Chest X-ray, PA view. Patient: 35 years old, sex F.
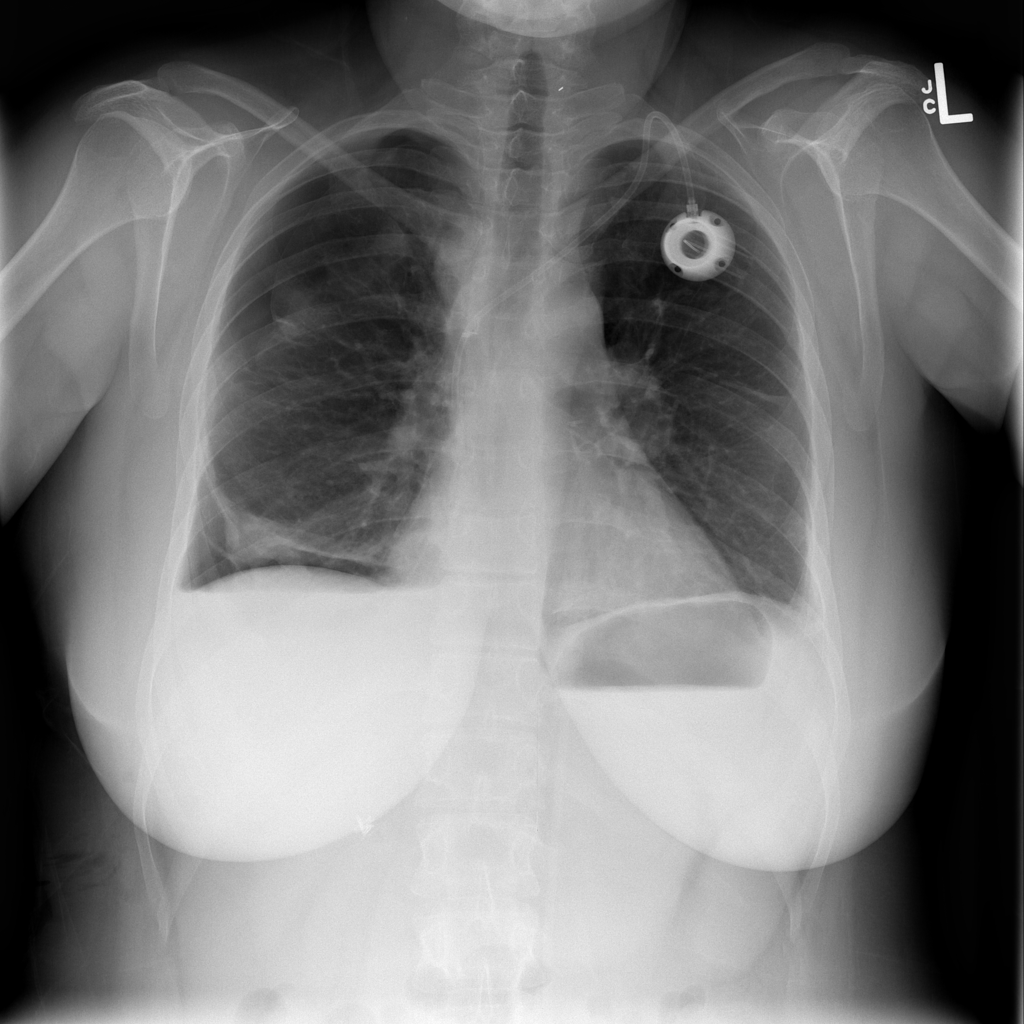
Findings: Infiltration, Pneumothorax